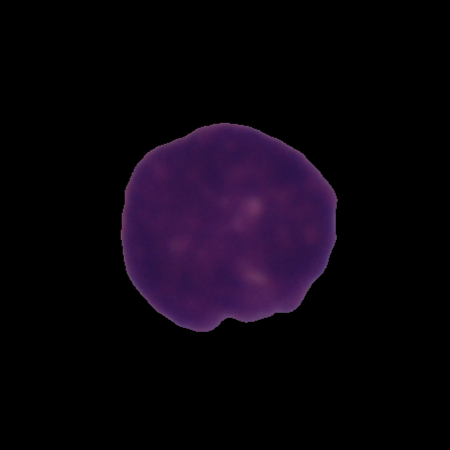
Label: cancer